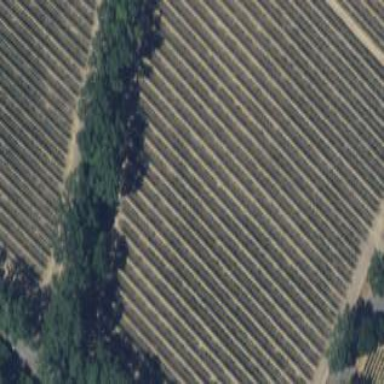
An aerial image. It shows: Vineyard growing grapes.